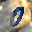
Label: 0